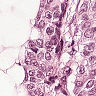
Metastatic tissue present: yes